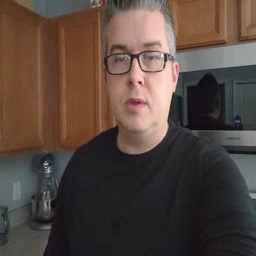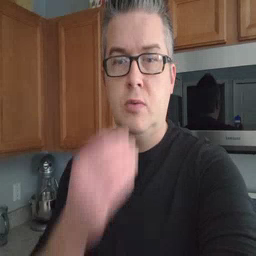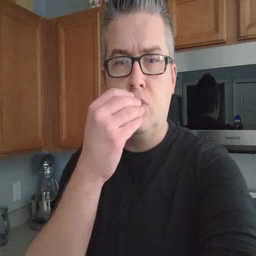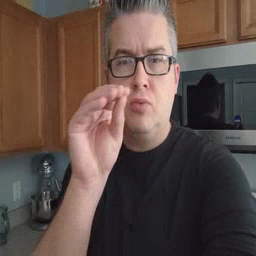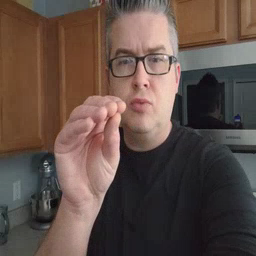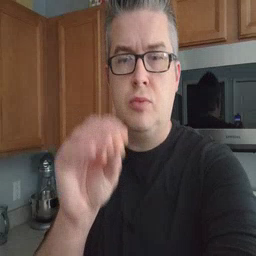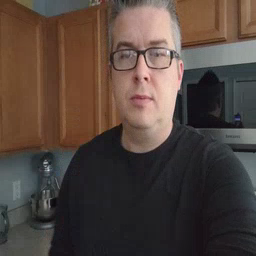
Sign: kiss